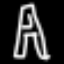
Label: The Eiffel Tower